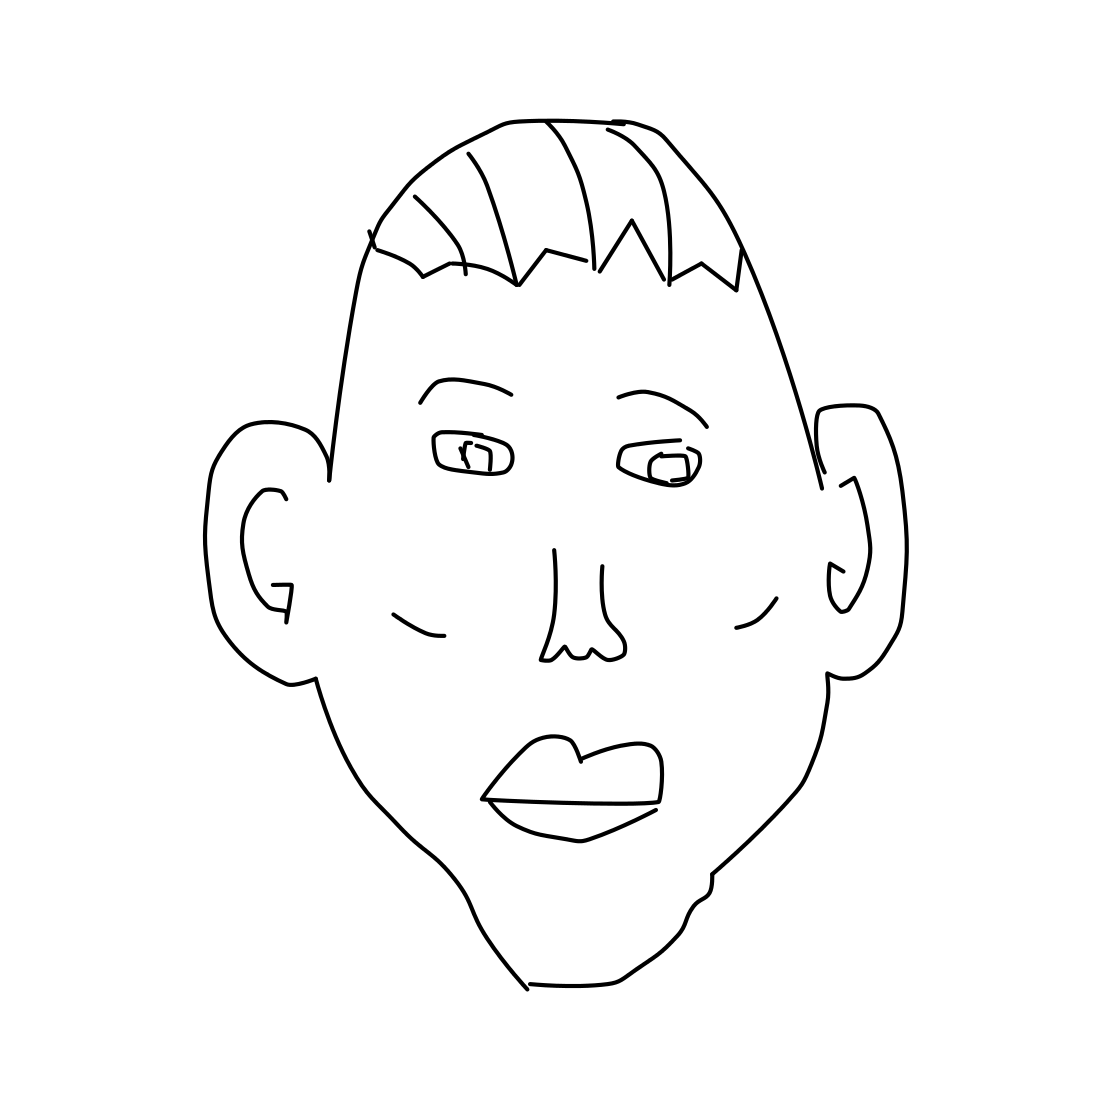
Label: face